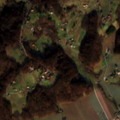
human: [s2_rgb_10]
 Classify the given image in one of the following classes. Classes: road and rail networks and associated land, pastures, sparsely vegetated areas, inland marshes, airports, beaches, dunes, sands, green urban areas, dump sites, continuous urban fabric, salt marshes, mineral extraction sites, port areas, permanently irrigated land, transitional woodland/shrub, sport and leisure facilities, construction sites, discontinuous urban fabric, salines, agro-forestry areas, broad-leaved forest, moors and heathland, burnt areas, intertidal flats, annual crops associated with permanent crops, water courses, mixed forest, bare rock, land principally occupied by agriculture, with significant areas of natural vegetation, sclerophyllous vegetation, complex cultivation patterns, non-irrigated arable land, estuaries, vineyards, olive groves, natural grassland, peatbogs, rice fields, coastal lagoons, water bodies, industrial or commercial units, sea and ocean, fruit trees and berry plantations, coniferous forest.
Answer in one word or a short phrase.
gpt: non-irrigated arable land, complex cultivation patterns, land principally occupied by agriculture, with significant areas of natural vegetation, broad-leaved forest